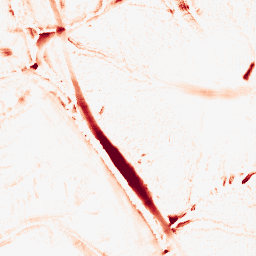
Category: morphological
Decomposition family: morphological_diamond
Decomposition parameters: operation: opening
radius: 15
Upsampling method: fft_zeropad
Upsampling parameters: scale: 2
Upsampling scale: 2